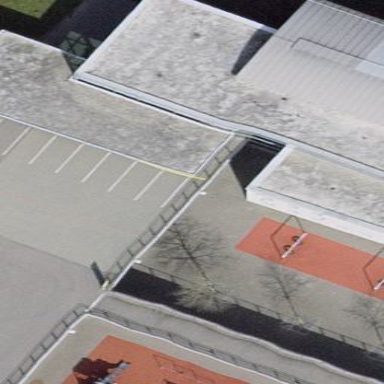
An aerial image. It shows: View of roof of building.